Interaction volume radius: 5 \u00c5
Interaction volume height: 10 \u00c5
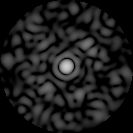
Disorder parameter: 0.8766